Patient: sex F, age 89
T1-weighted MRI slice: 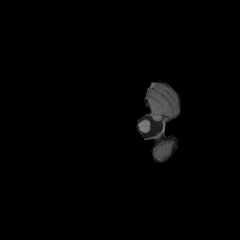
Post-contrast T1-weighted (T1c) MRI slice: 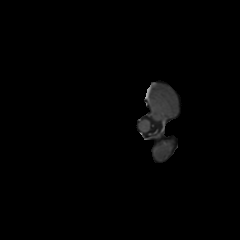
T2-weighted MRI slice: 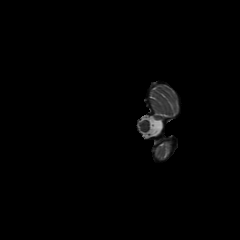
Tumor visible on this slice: no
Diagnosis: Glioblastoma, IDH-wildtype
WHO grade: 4